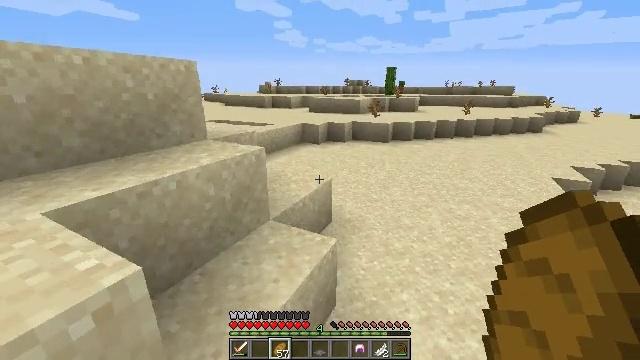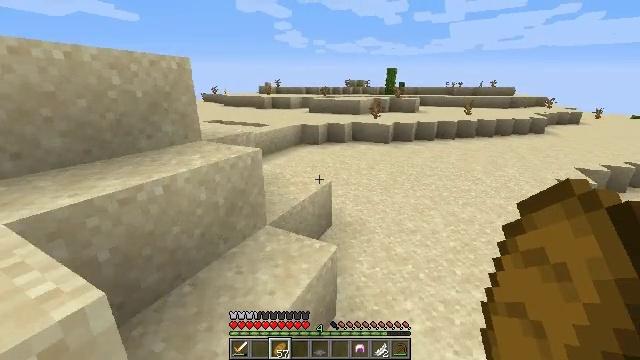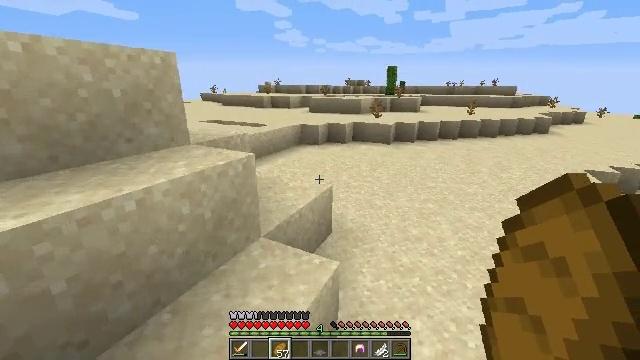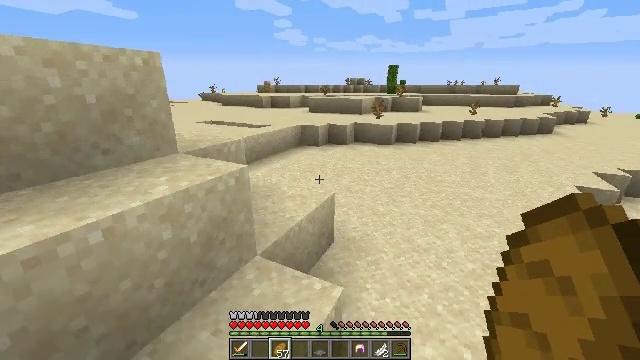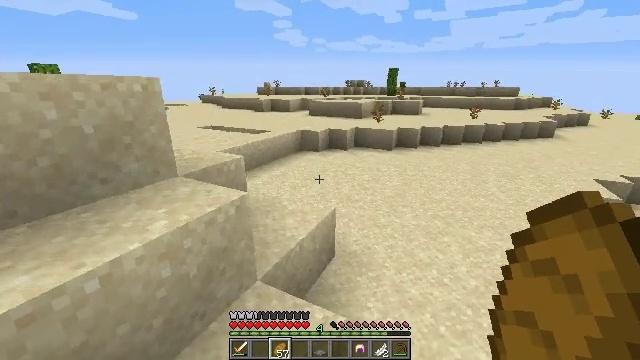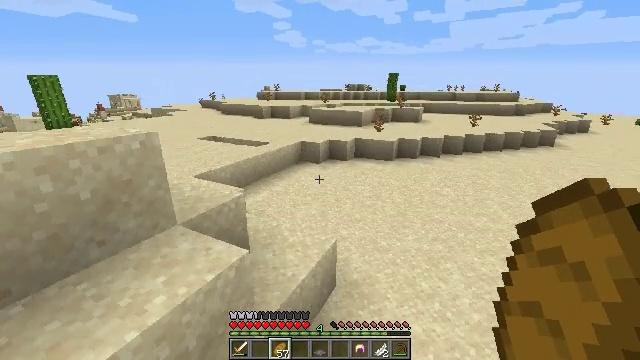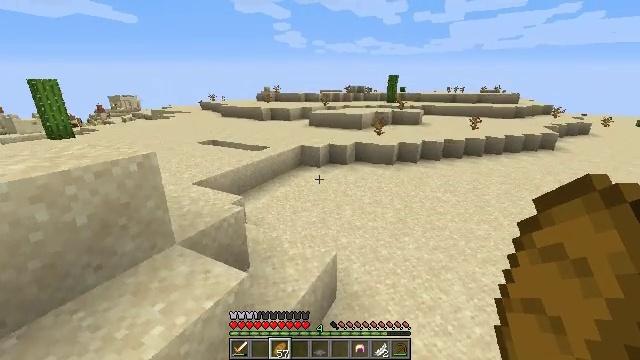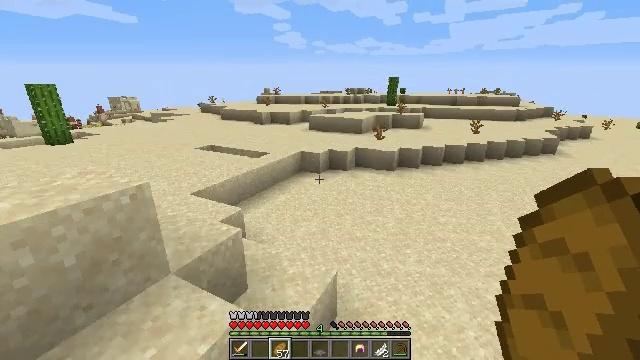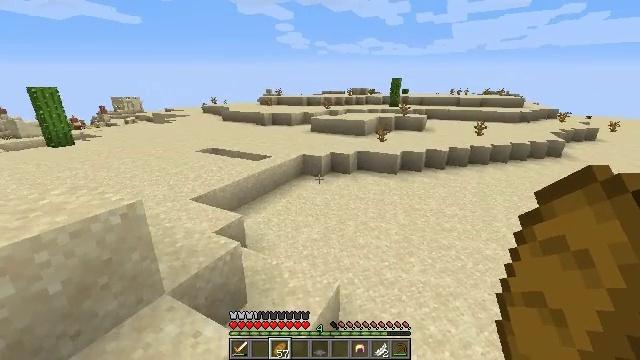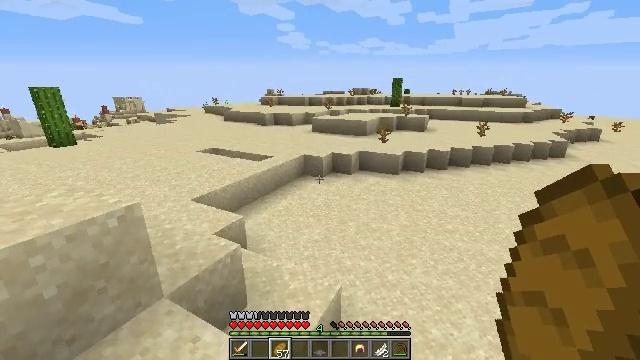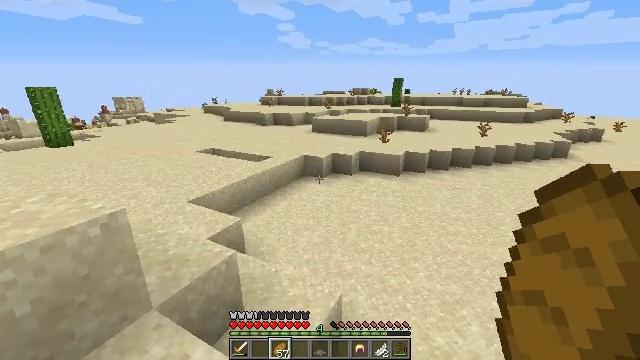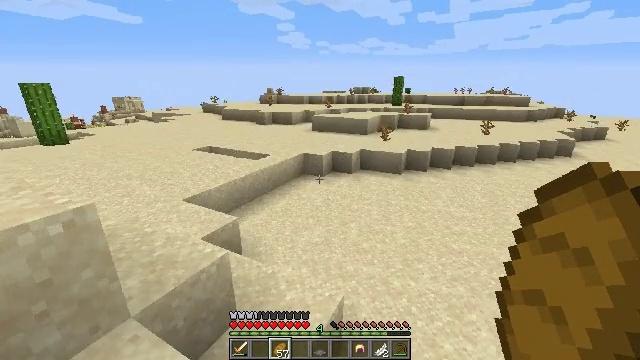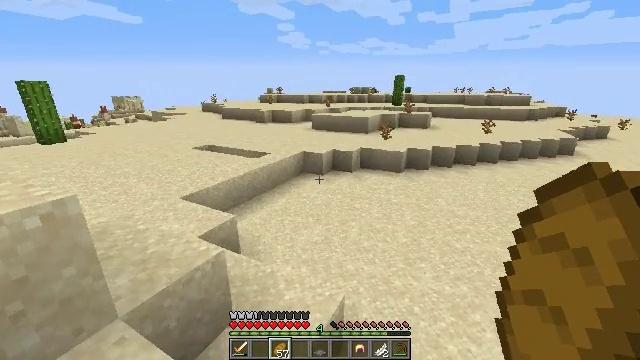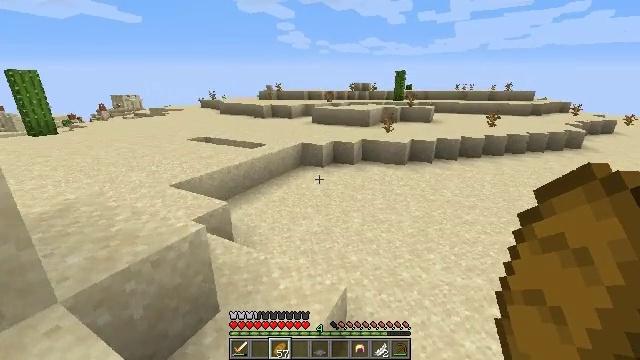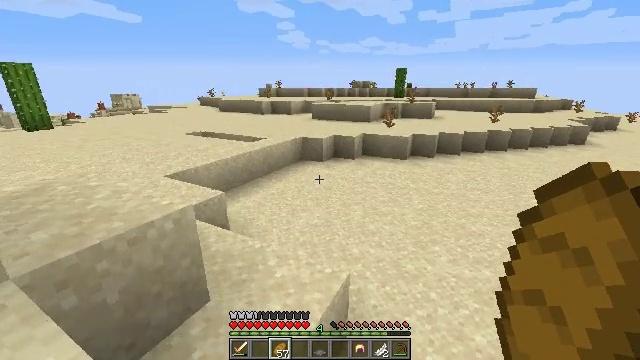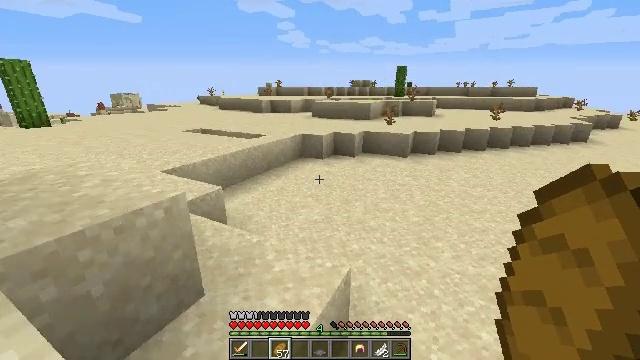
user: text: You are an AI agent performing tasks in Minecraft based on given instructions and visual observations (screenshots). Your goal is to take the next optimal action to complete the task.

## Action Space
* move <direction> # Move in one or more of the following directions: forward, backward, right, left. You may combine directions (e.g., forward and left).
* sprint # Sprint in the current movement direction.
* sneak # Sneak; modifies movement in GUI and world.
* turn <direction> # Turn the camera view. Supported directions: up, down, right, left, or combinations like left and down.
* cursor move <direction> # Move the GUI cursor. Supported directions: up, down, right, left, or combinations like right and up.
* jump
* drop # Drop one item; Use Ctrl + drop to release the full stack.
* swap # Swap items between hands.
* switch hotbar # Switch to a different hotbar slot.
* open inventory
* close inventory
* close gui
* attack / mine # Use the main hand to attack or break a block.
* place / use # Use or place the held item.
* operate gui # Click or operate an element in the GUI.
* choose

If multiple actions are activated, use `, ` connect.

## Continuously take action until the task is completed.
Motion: motion action
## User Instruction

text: Get cactus from the sandy areas.
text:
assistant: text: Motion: move forward
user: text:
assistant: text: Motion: move forward
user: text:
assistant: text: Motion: move forward
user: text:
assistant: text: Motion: move forward, jump
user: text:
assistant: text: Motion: move forward, jump
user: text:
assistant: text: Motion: move forward, jump
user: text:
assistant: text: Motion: move forward, jump
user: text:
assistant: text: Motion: move forward, jump
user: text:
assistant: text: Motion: move forward, jump
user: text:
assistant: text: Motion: move forward, jump
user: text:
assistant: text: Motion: move forward, jump
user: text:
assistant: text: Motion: move forward, jump
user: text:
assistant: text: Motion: move forward, jump
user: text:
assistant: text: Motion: move forward, jump
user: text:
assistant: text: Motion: move forward, jump
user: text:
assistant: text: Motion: move forward, jump
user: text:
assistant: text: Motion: move forward, jump
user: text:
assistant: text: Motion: move forward, jump
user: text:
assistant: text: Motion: move forward, jump
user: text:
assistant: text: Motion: move forward, jump
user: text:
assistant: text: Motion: move forward, jump
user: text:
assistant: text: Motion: move forward, jump
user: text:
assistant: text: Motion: move forward, jump
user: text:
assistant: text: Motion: move forward, jump
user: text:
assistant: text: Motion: move forward, jump
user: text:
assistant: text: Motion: move forward, jump
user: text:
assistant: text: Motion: move forward, jump
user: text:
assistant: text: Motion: move forward, jump
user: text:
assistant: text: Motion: move forward, jump
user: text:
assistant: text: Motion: move forward, jump